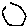
Label: hexagon